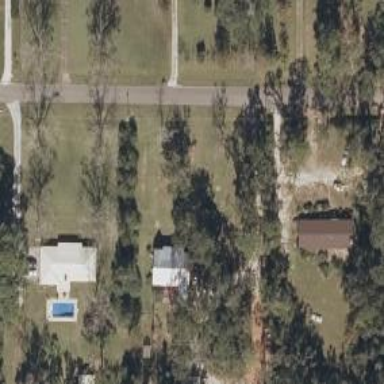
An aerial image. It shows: Driveway.